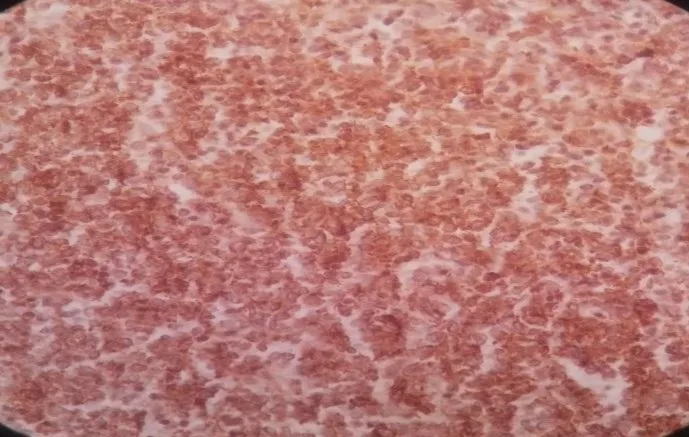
Spleen tissue biopsy, positive for CD20.
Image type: pathology (immunostaining)